Question: Using Windows, with Rails v3.2.11, Ruby v1.9.3p0, latest stable version of Paperclip AFAIK.
File name:
I'm trying to update my website and in the process I need to move all of the images that paperclip stored (originals) to a different location. So essentially I'm reading each original file and setting the attachment, then running save on the model. Clearly paperclip doesn't have any problems saving an uploaded file with the accented characters, but when saving a new file by referencing the name with accented characters, something bad happens.
example:
'''
w = Wine.find(19)
w.photo = File.open("D:/Files/Websites/rails3.website/public/images/store/products/original/2011-rose-750mL.png", 'rb')
w.save :validate => false
'''
Most of the upgrade process works until I get to a file with the name mentioned above. The error I get is: No such file or directory - .../2011-rose-750mL

All I can think of is that it has to do with the file's character encoding in the name - such that when paperclip tries to read the file upon saving, it doesn't use the right characters. 'File.open(source, 'rb')' actually works (doesn't throw any errros), it's just when saving the model does this error crop up. Looking at the error message, it's referencing the save directory for the originals, not the directory I'm reading from when I execute 'File.open()'; so it's somewhere up the line but seemingly out of my control (Paperclip internals).
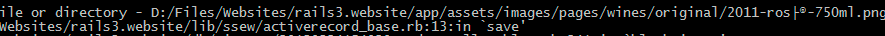
Answer: Based on trh's response, I decided to rename all files through the use of the function 'ActiveSupport::Inflector.transliterate'. Also, Paperclip files are now transliterated by default (no longer using accented characters in file names).